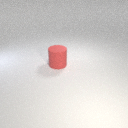
large red rubber cylinder